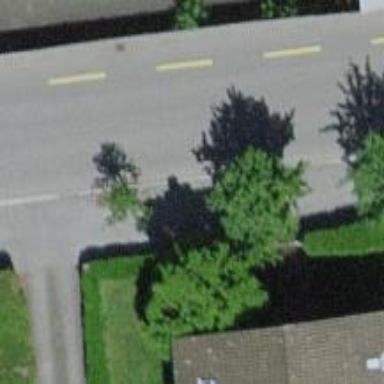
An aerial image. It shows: Broadleaved tree typically found along the streets.